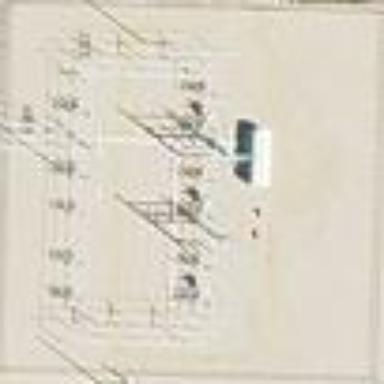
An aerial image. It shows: Outdoor transmission substation.